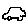
Label: car